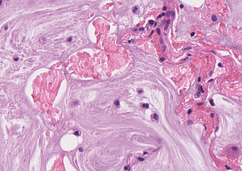
Tumor epithelial tissue: no
Tumor-associated stroma tissue: no
Normal tissue: yes